Question: I tried to create a heatmap with the following data:
'''
Study Intervention Outcome
Study_1 Monetary_Incentive Emission_Reduction
Study_2 Govermental_Change Emission_Reduction
Study_3 Nudges Renewable_Energy_Usage
Study_3 Market_based_intervention Renewable_Energy_Usage
Study_4 Market_based_intervention Emission_Reduction
Study_5 Monetary_Incentive Renewable_Energy_Usage
Study_6 Nudges Emission_Reduction
Study_6 Govermental_Change Transport
Study_7 Market_based_intervention Renewable_Energy_Usage
Study_8 Monetary_Incentive Renewable_Energy_Usage
Study_9 Market_based_intervention Emission_Reduction
Study_10 Market_based_intervention Emission_Reduction
Study_10 Monetary_Incentive Renewable_Energy_Usage
Study_11 Market_based_intervention Transport
Study_12 Govermental_Change Transport
Study_13 Monetary_Incentive Emission_Reduction
Study_14 Nudges Transport
'''
My code:
'''
input <- read.csv2("Test_dataset.csv")
axis_txt_lim = 60
library(dplyr)
library(ggplot2)
test <- input%>% ggplot2::ggplot() +
ggplot2::geom_count(aes(x = Outcome, y = Intervention),colour = "light
blue", fill ="light blue") +
ggplot2::theme_bw() +
ggplot2::theme(axis.text.x = ggplot2::element_text(angle = 45, hjust = 1),
panel.grid = element_blank(),
text = ggplot2::element_text(size = 14),
axis.title = ggplot2::element_text(size = 16),
title = ggplot2::element_text(size = 18),
legend.position="none") +
ggplot2::xlab(paste0(colnames(data)[2])) +
ggplot2::ylab(paste0(colnames(data)[3])) +
ggplot2::scale_x_discrete(labels = function(x) substr(x, 1, axis_txt_lim))+
ggplot2::scale_y_discrete(labels = function(x) substr(x, 1, axis_txt_lim)) +
ggplot2::ggtitle("Evidence Gap Map", subtitle = paste(colnames(data)[3],
"by", colnames(data)[2]))
test
plotly::ggplotly(test = ggplot2::last_plot())
'''
Result:

I was wondering if I could add a label/text to the points, so that if I hover over the points, I could not only see the number of studies but also the studies themselves.
I tried the following, but it didnt really work:
'''
test + geom_text(aes(x = Outcome, y = Intervention, label = Study))
plotly::ggplotly(test = ggplot2::last_plot())
'''
Any advice/tips? Is the thing even possible im trying to do?
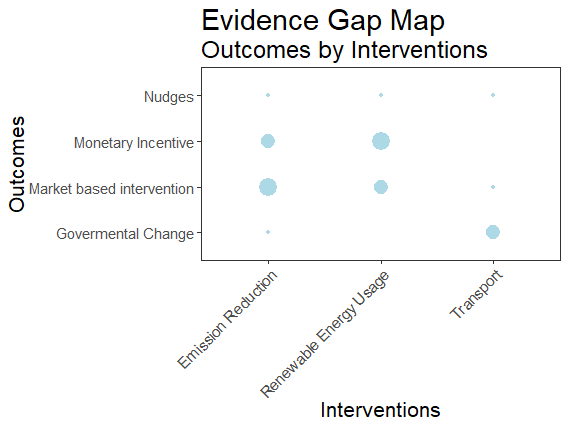
Answer: This is painful with 'geom_count'. Here is a way using 'geom_point':
'''
library(data.table)
dt0 <- as.data.table(input)
dt <-
dt0[, .(studies = paste0(Study, collapse=","), n = .N), by=c("Outcome","Intervention")]
dt[, n:=as.factor(n)]
gg <- ggplot(dt) +
geom_point(aes(x = Outcome, y = Intervention, size = n, text = studies)) +
scale_size_manual(name = "Nr studies", values = as.numeric(levels(dt$n))) # better legend
ggplotly(gg)
'''